Field crop: tomato
Growth stage: 2
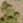
Species: solanum